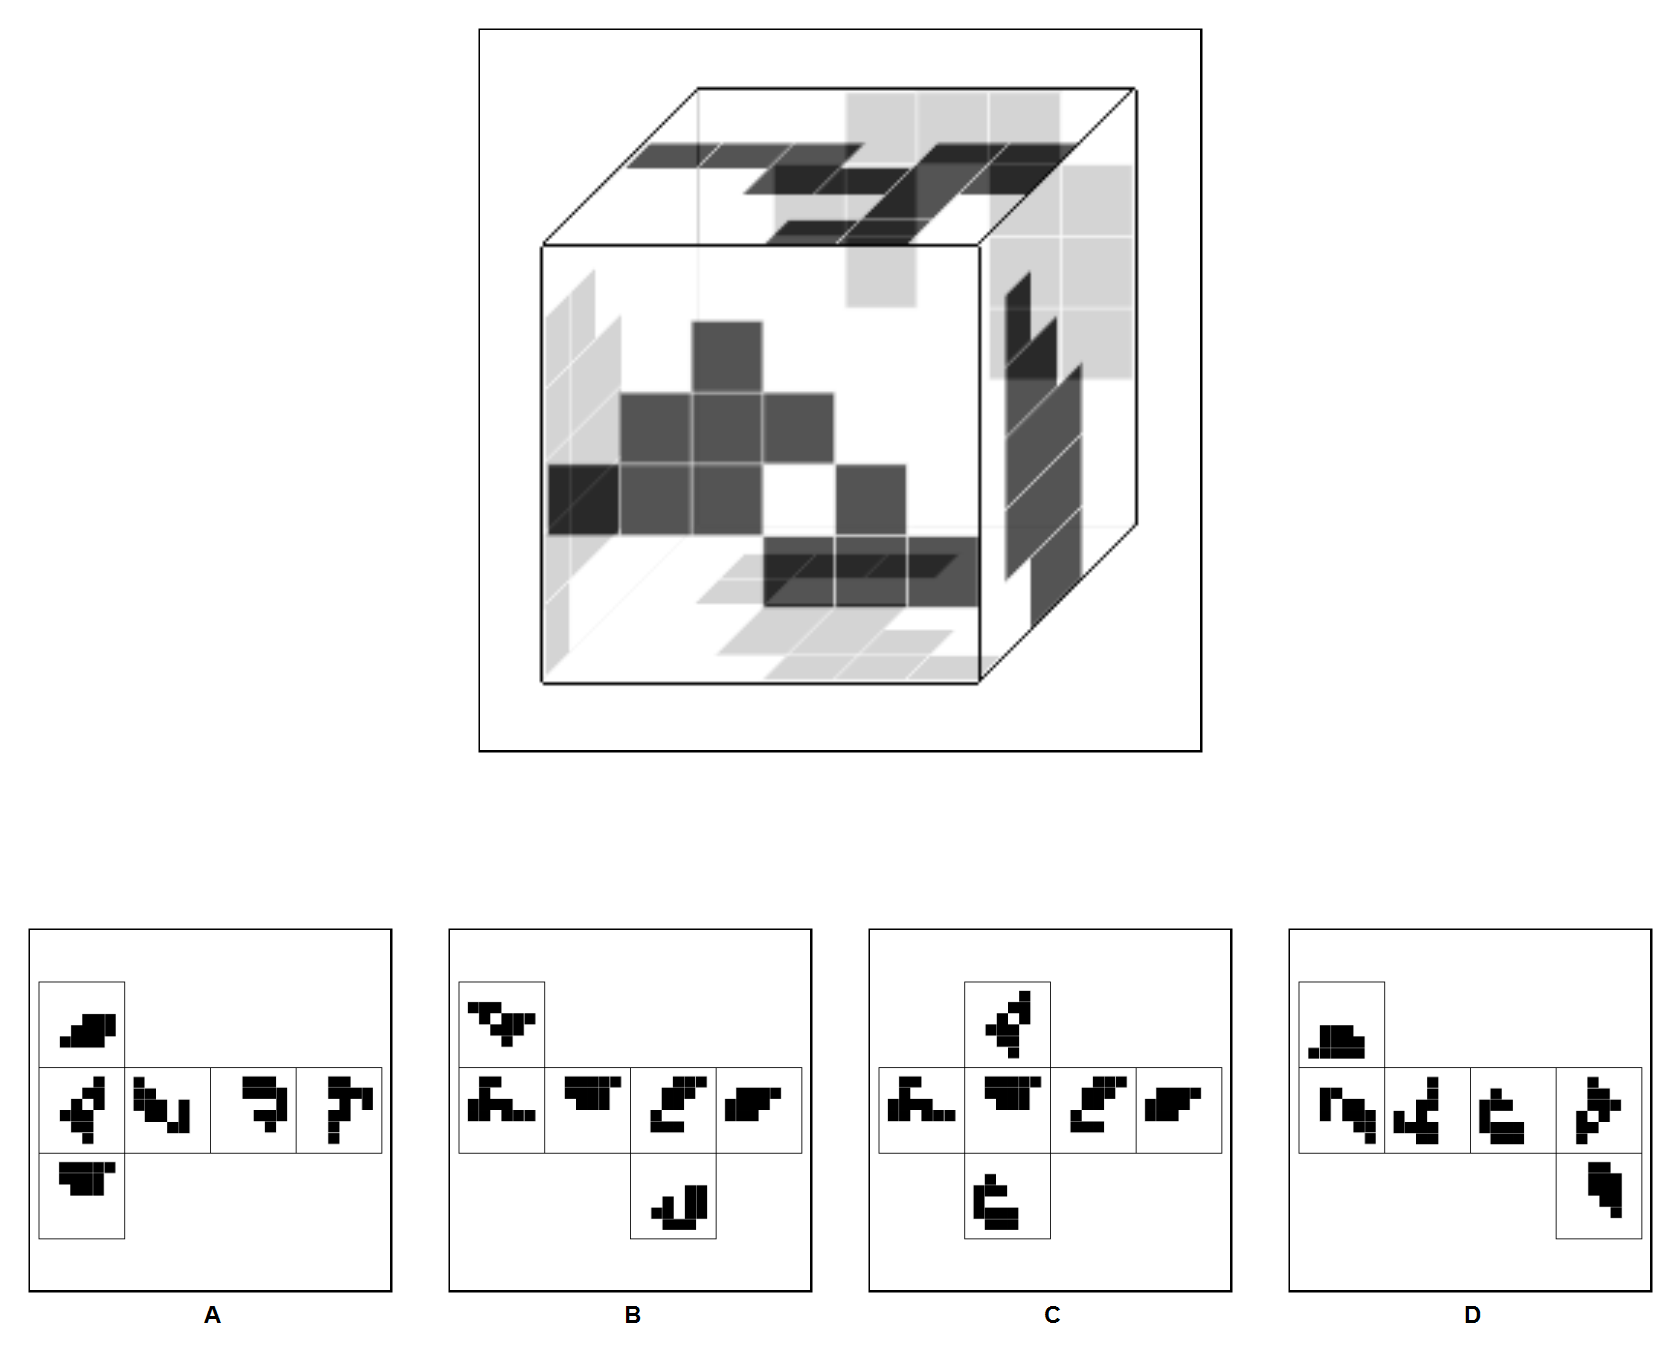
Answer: D